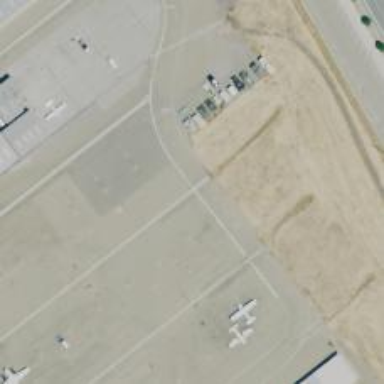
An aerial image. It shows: Asphalt taxiway at the airport.